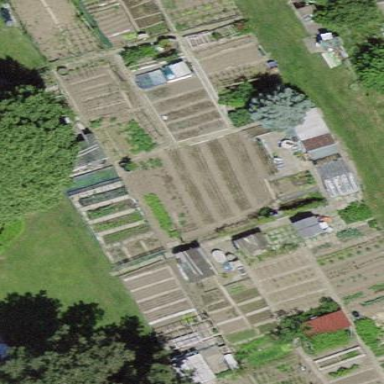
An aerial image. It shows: Area designated for allotments.